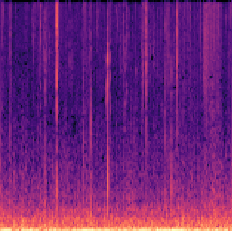
Sound class: Fire crackling